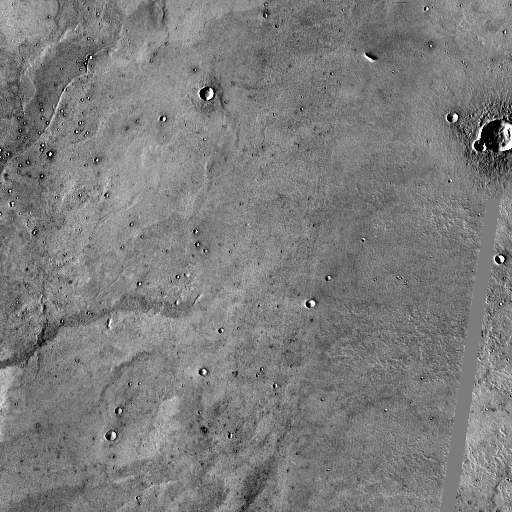
Crater classes present: Background, Other, Layered